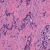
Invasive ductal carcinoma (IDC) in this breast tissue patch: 0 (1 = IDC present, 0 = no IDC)